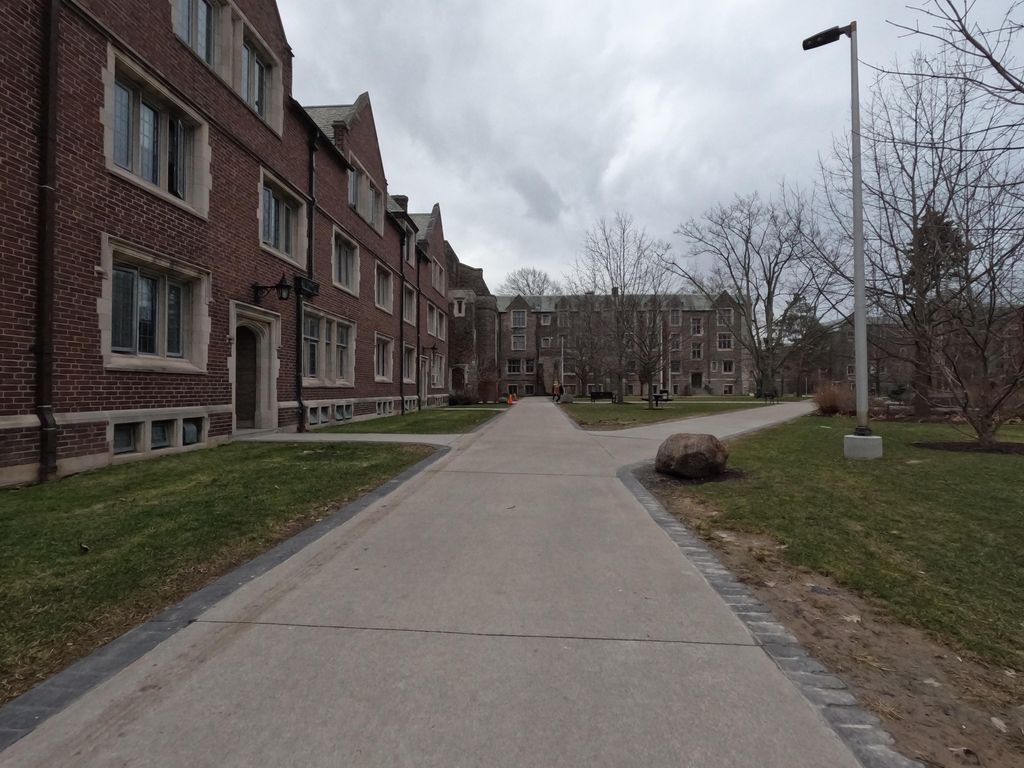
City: hamilton